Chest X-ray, AP view. Patient: 40 years old, sex F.
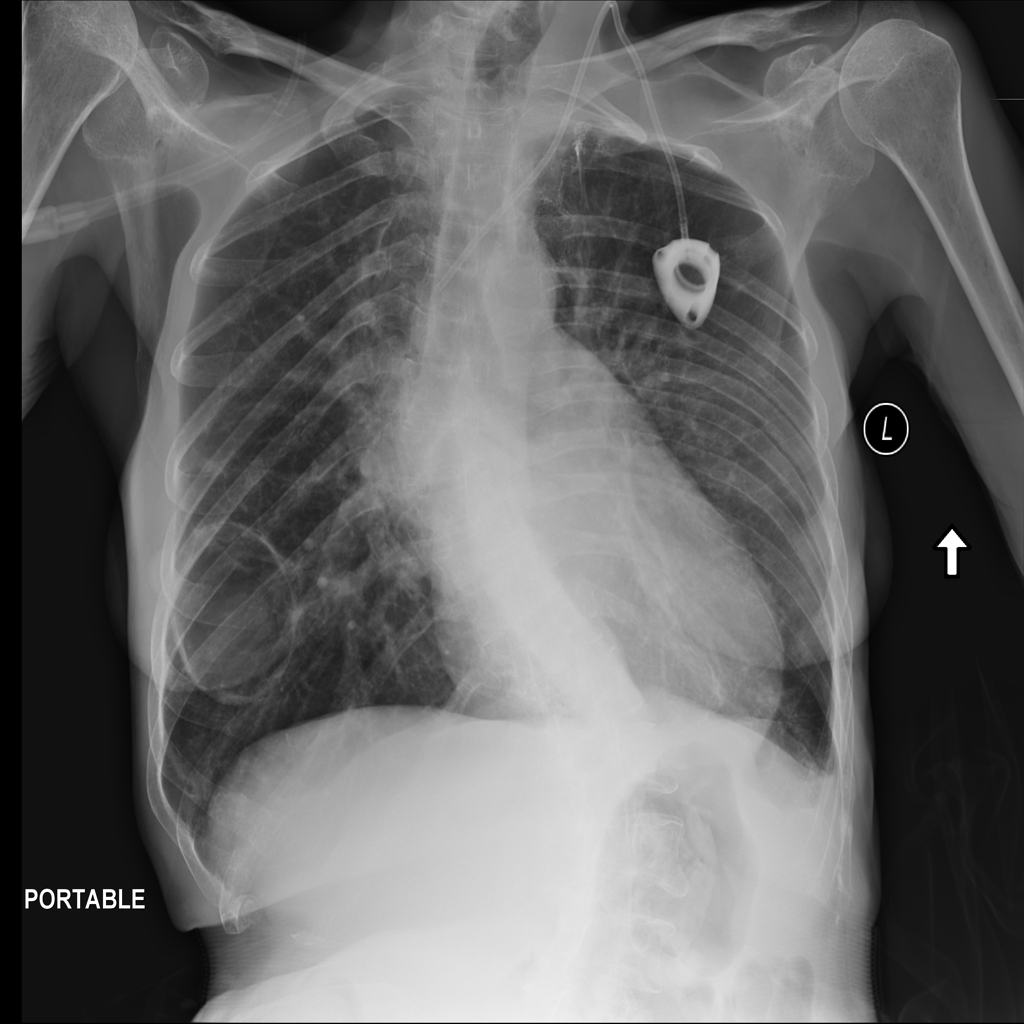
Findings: No Finding